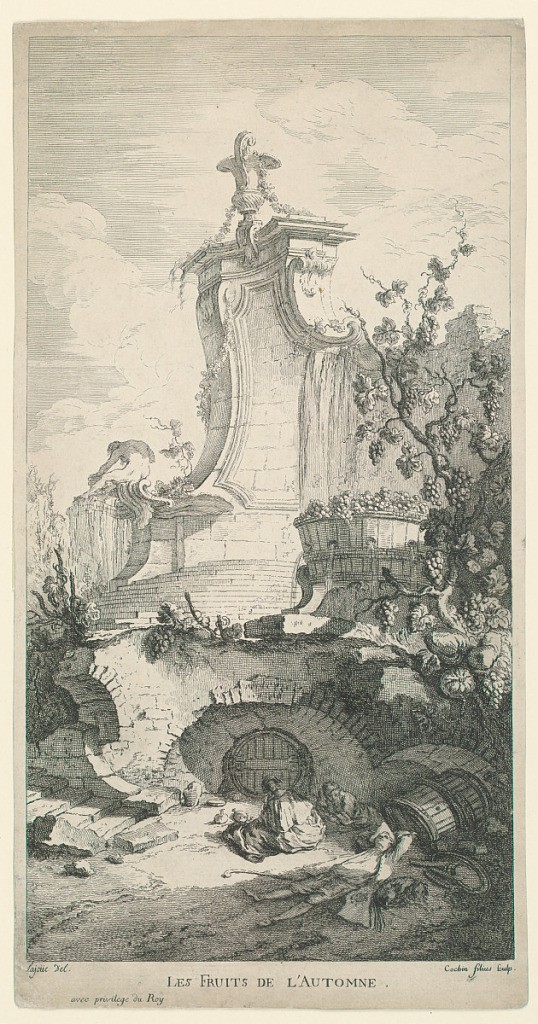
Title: Les Fruits de l'Automne, from "Livre Nouveau de Douze Morceaux Fantaises Utiles à Divers Usages"
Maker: Charles-Nicolas Cochin the younger, French, 1715–1790
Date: ca. 1740
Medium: Engraving on paper
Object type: Print
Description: Figures sleep of a bacchanalian revel in the foreground. Behind, right, a large grapevine, and center, beyond a wine cellar, a large rocaille fountain approached by a flight of steps.